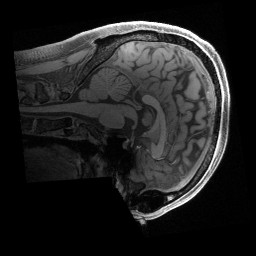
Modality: T1w
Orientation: sagittal
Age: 29
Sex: male
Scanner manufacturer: siemens
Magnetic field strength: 3 T
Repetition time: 2.4 s
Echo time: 0.00241 s